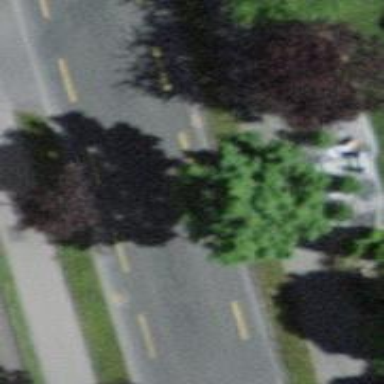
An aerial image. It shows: Tree-lined avenue.